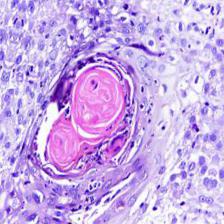
Diagnosis: OSCC